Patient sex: M
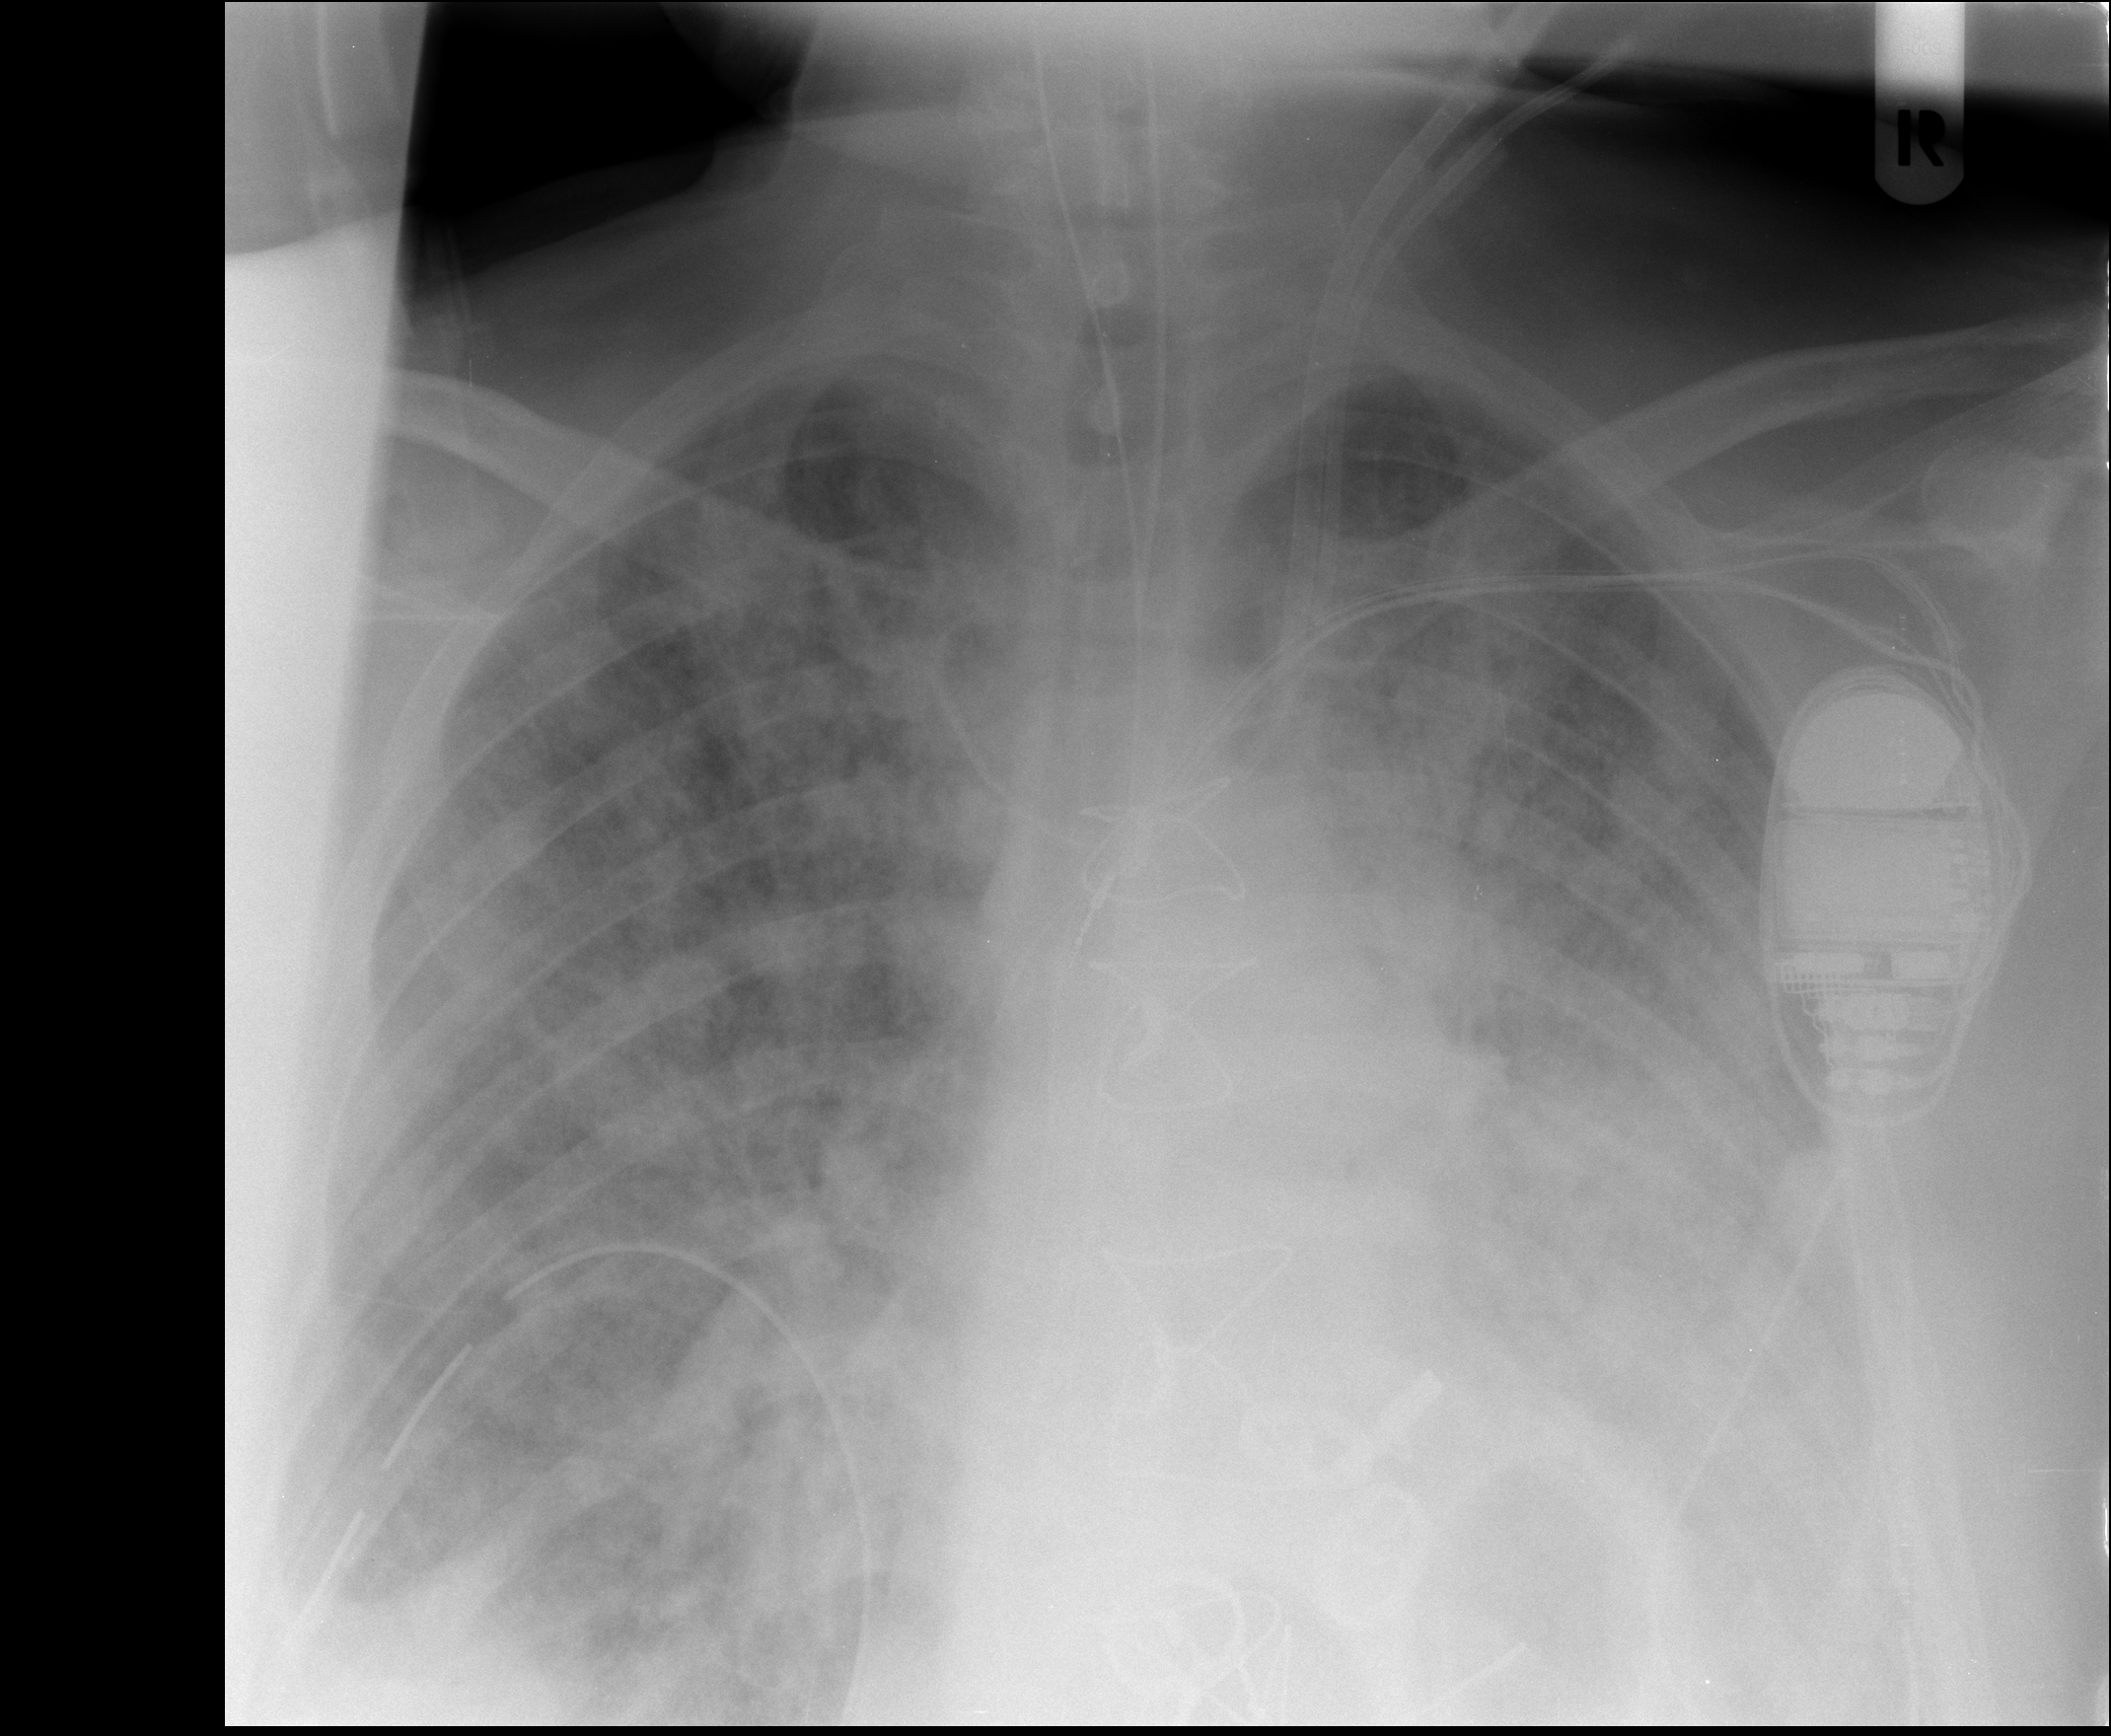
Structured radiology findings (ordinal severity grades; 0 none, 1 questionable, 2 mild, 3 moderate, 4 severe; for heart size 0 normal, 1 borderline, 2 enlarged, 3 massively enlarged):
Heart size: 3
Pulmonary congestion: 4
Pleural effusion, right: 2
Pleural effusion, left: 3
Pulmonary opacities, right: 3
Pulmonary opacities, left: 4
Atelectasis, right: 2
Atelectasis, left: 3